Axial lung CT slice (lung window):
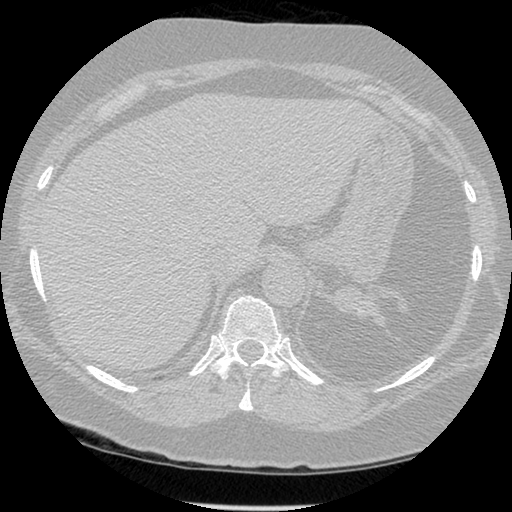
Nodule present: no